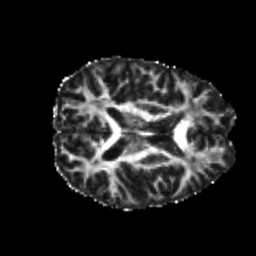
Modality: FA
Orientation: axial
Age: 18
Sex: male
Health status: healthy
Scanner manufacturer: philips
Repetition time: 7.387 s
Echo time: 0.08599 s